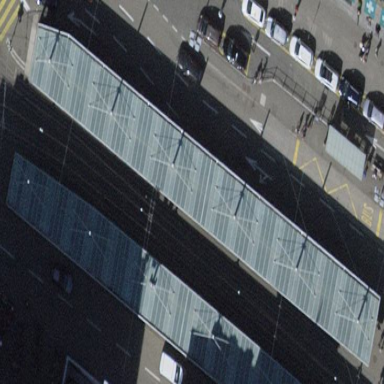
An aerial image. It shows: Platform for public transport with shelter. This railway platform is for trams.